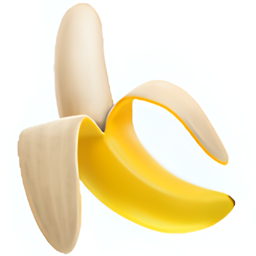
Name: banana
Emoji: 🍌
Group: Food & Drink
Sub-group: food-fruit